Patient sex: M
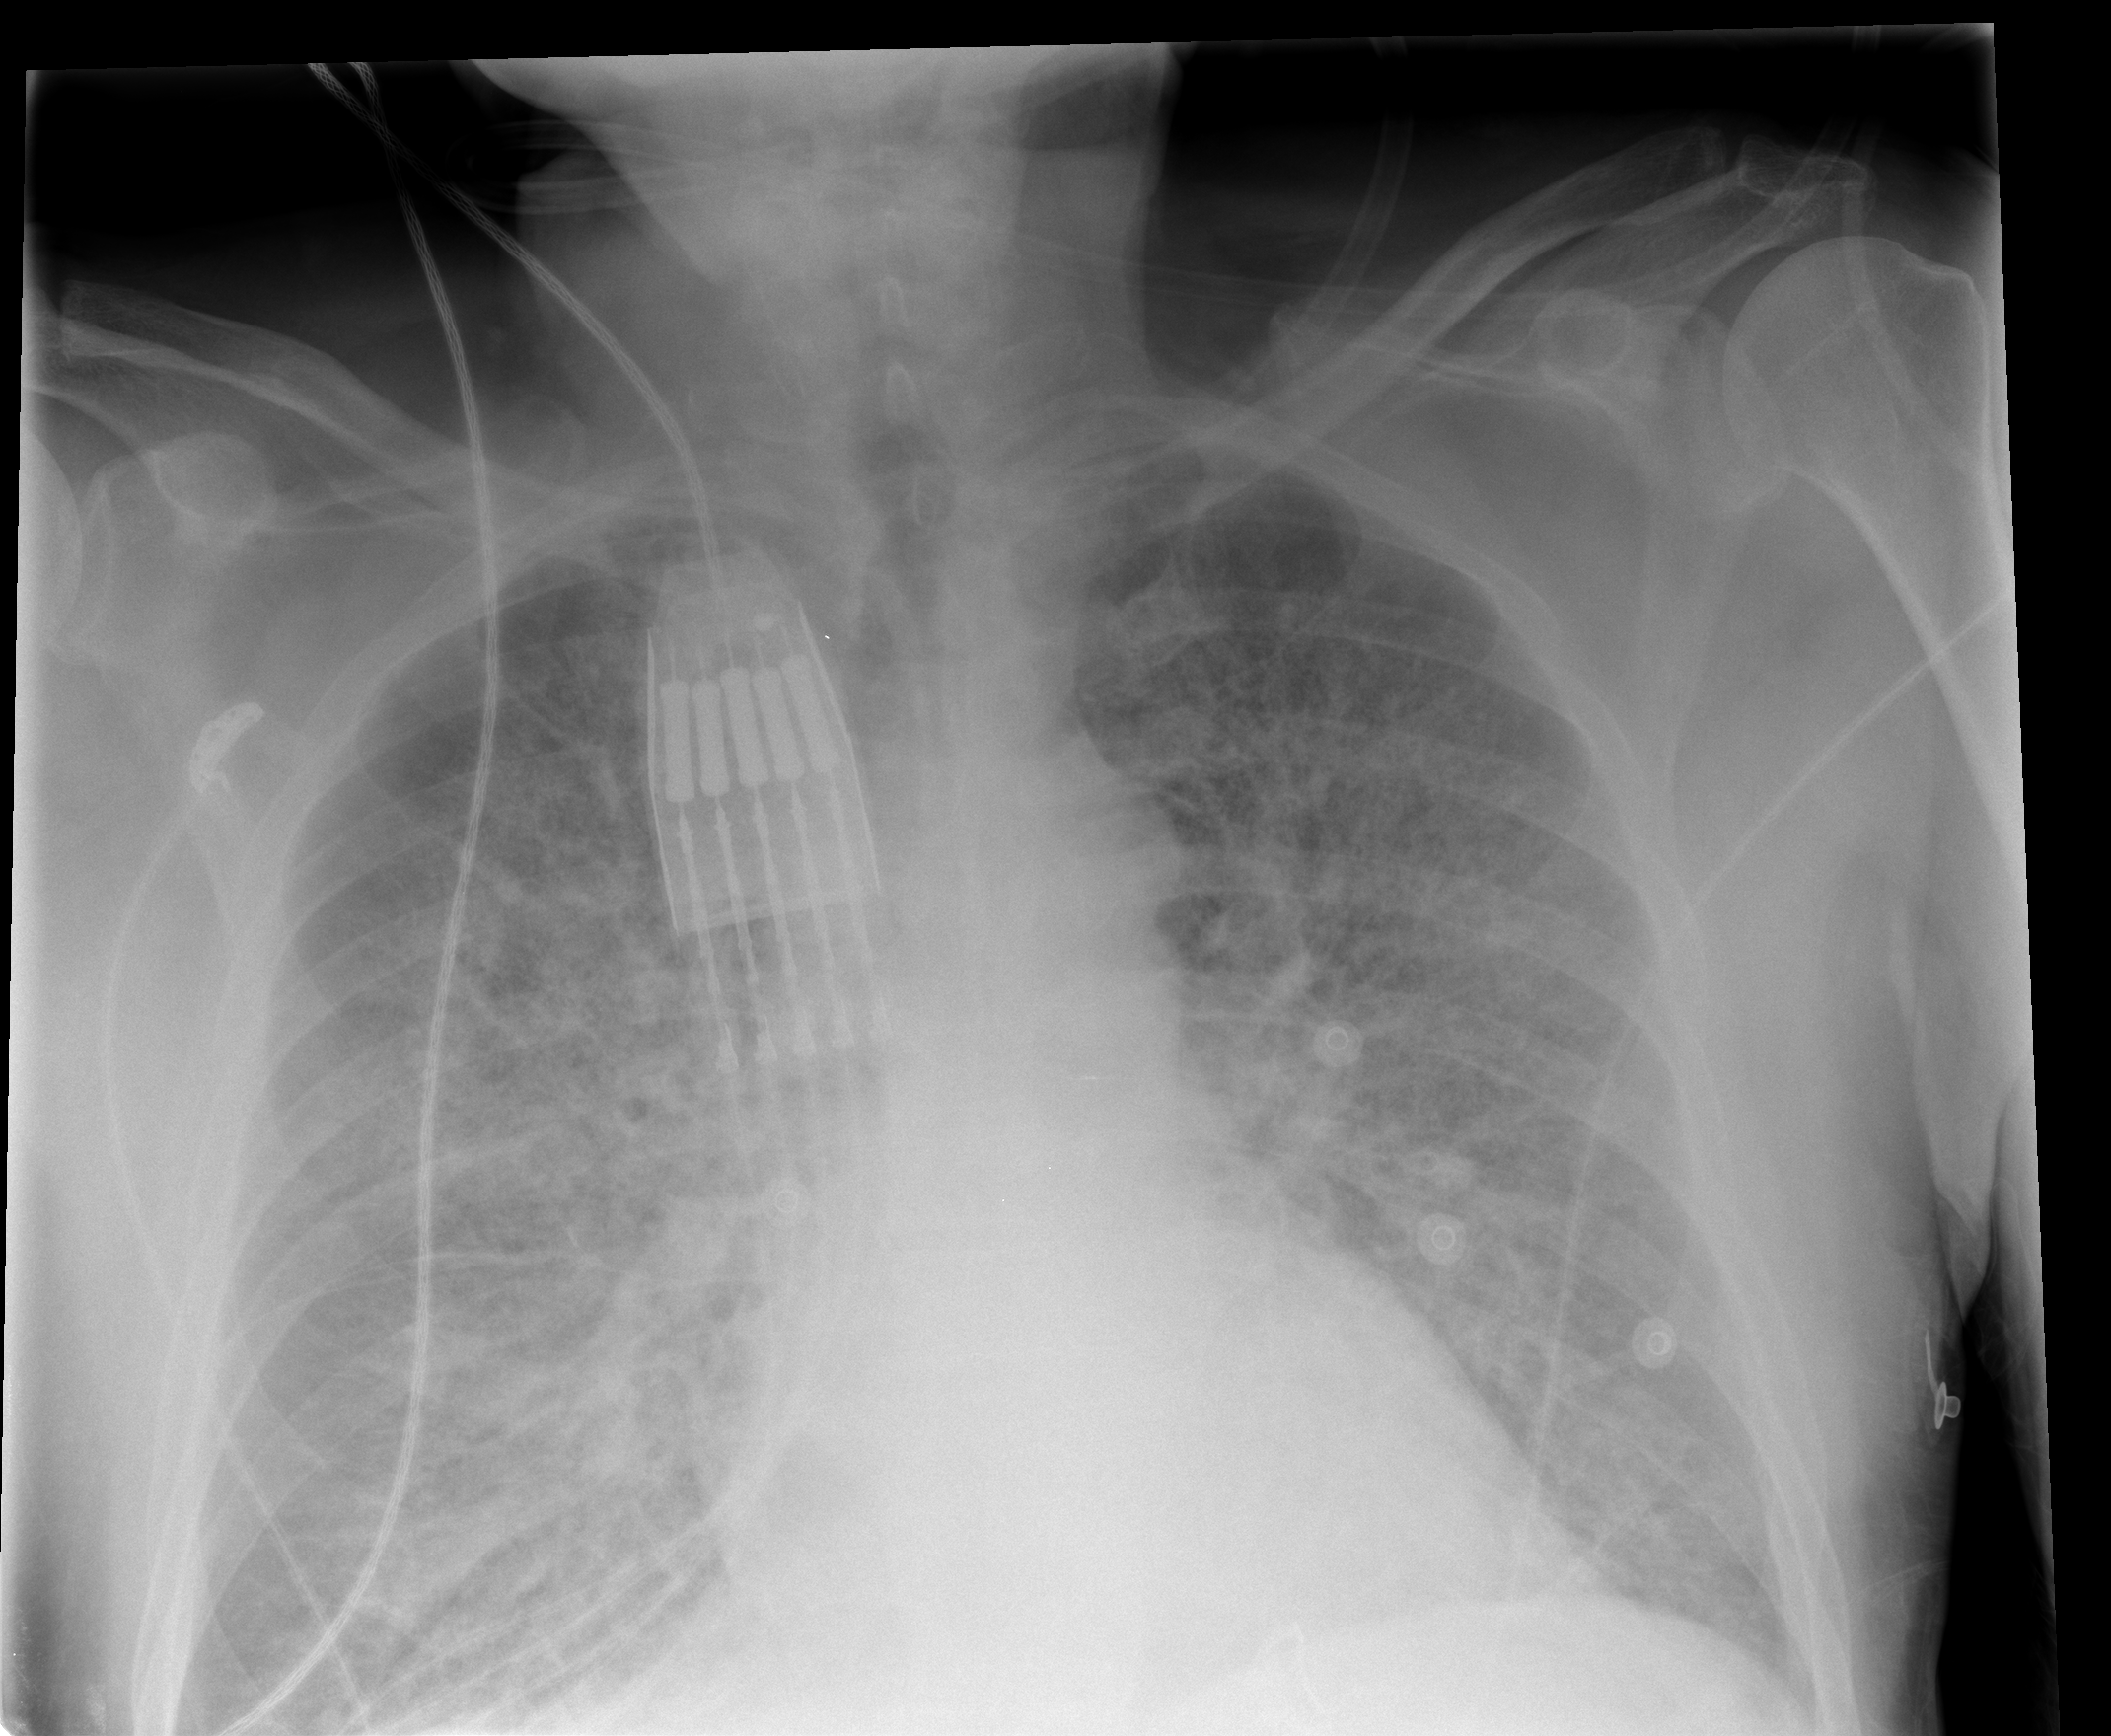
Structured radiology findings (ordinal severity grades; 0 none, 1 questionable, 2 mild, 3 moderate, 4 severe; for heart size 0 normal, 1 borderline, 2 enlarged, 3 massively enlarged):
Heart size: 0
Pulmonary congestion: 4
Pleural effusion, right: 0
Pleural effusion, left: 0
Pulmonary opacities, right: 4
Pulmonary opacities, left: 4
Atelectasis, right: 3
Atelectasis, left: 3